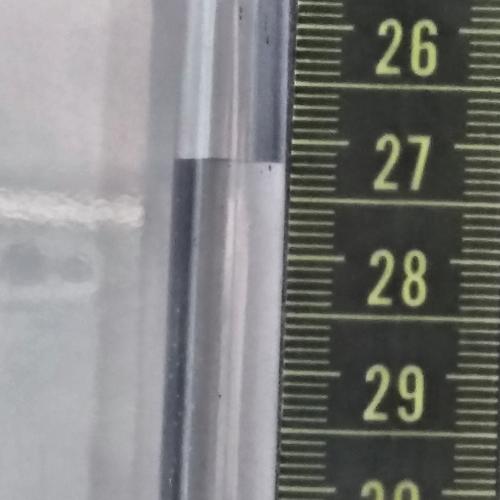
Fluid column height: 27.2 cm